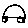
Label: car